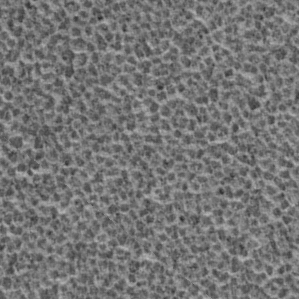
Label: frost